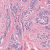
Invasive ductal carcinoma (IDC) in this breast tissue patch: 1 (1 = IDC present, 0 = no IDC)